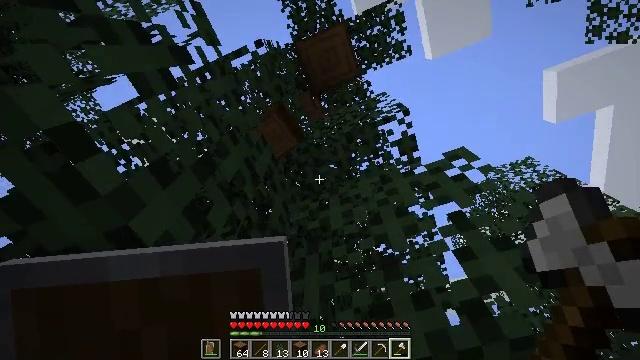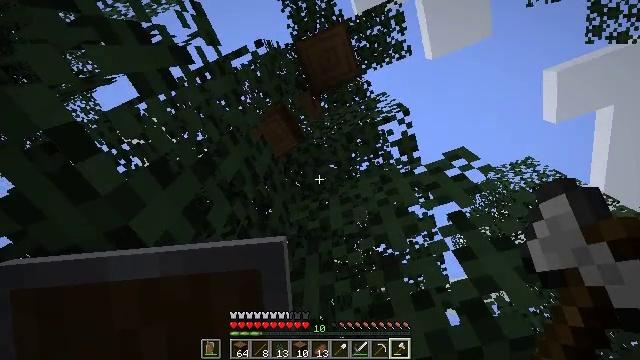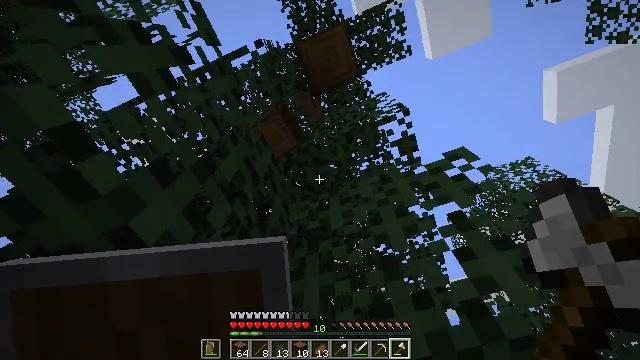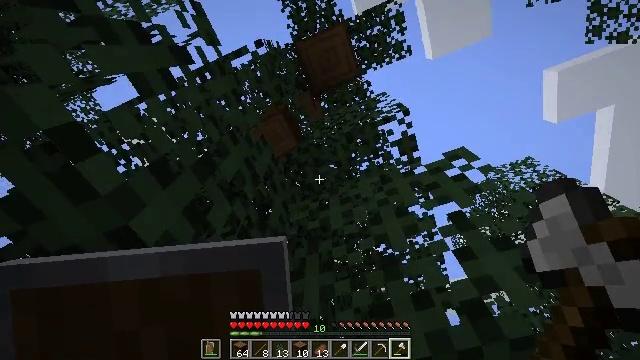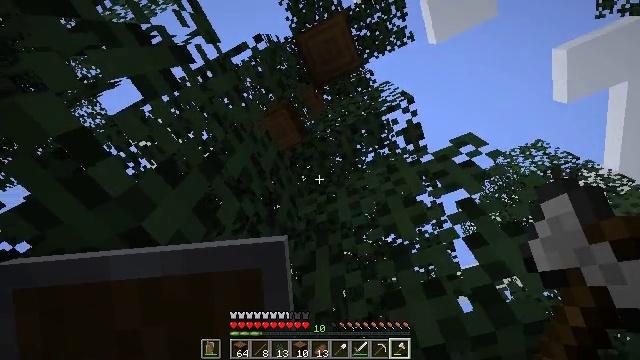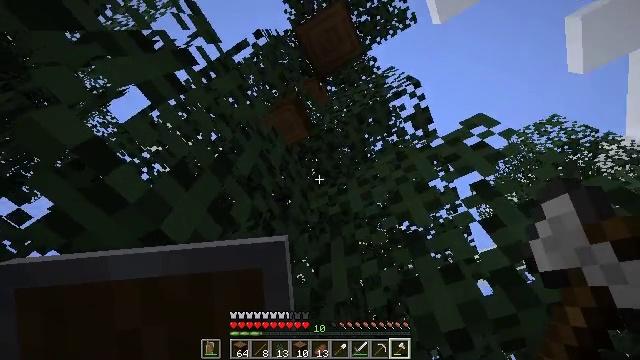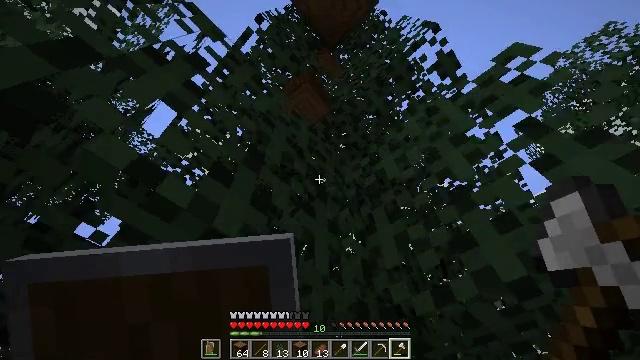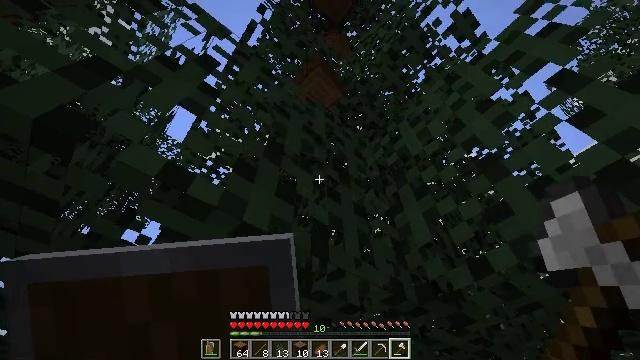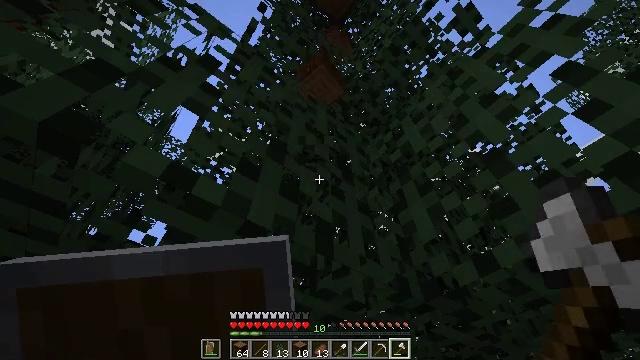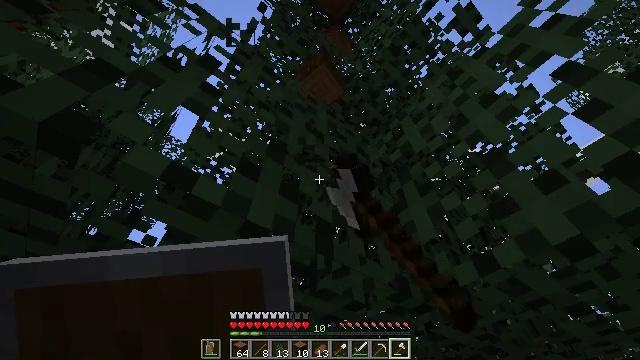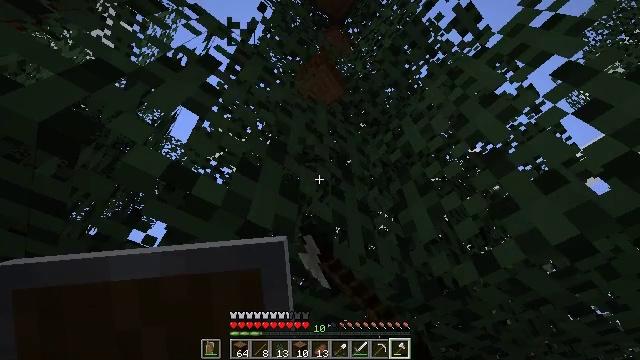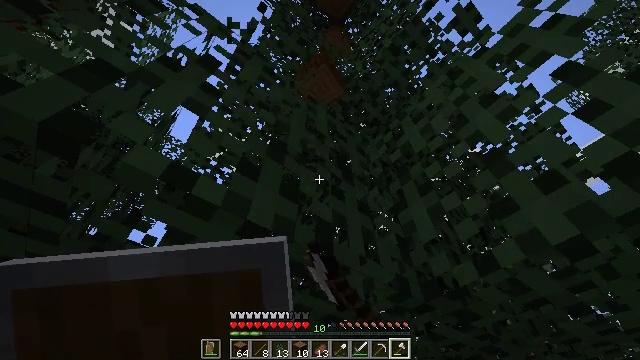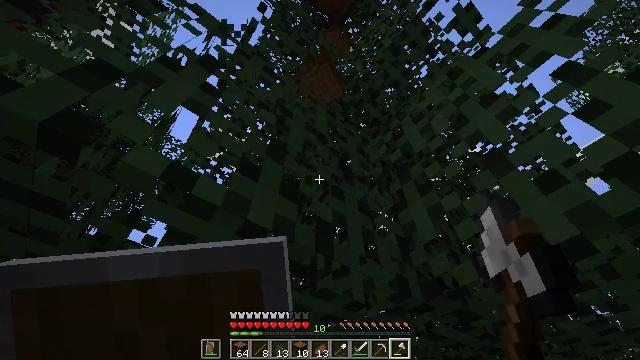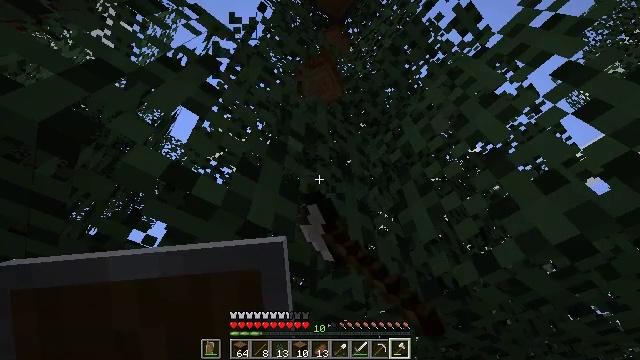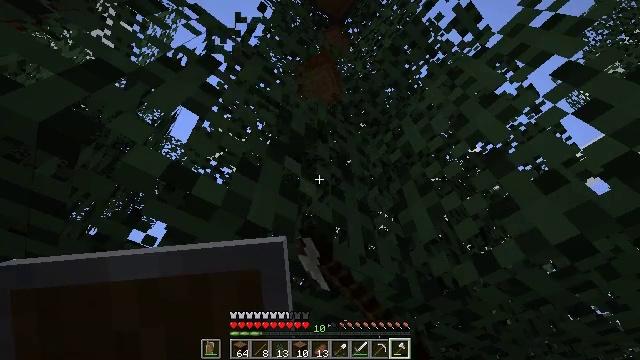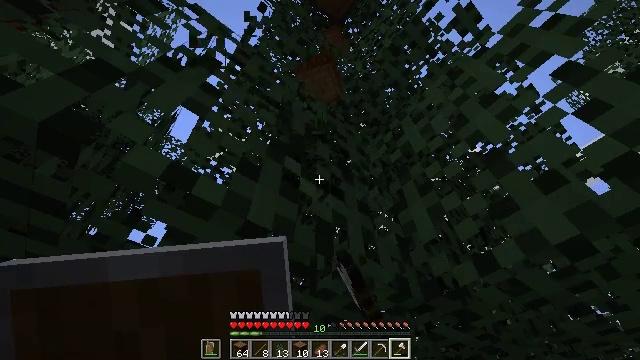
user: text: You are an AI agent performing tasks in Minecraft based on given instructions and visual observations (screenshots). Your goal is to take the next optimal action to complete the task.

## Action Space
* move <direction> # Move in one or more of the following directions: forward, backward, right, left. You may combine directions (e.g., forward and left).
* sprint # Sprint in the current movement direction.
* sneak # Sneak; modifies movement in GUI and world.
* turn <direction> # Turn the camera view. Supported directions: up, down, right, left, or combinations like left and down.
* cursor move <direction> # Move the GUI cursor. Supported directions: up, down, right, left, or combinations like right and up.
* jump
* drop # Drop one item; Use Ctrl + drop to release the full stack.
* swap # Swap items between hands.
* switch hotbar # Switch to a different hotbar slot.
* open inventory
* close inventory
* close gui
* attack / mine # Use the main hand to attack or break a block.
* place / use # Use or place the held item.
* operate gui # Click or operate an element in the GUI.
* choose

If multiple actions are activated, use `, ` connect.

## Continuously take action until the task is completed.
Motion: motion action
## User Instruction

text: Punch the spruce leaves to get saplings.
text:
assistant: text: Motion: no_op
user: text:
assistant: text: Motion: no_op
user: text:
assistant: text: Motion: no_op
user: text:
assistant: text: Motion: turn left and down
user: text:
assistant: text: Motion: turn left and down
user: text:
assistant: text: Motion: turn left and down
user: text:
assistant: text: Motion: turn left and down
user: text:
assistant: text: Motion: turn left, attack / mine
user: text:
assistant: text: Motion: attack / mine
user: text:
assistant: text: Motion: attack / mine
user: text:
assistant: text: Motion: attack / mine
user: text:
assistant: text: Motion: attack / mine
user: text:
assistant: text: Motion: attack / mine
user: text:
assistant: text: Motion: attack / mine
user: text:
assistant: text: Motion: attack / mine
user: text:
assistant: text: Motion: attack / mine
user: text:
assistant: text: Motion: attack / mine
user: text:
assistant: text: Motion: attack / mine
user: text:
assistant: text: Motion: turn up, attack / mine
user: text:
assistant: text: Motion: attack / mine
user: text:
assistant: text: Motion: turn up, attack / mine
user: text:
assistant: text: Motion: turn up, attack / mine
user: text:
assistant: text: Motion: turn up, attack / mine
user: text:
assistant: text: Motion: turn up, attack / mine
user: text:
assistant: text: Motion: turn up, attack / mine
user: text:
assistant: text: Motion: turn up, attack / mine
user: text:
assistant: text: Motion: attack / mine
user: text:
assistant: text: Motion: attack / mine
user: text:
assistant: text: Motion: attack / mine
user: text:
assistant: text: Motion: attack / mine